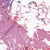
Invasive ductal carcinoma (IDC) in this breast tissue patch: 0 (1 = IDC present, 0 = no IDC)